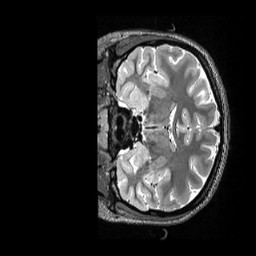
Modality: T2w
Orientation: coronal
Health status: healthy
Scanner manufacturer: siemens
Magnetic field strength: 3 T
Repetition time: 3.2 s
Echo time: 0.565 s